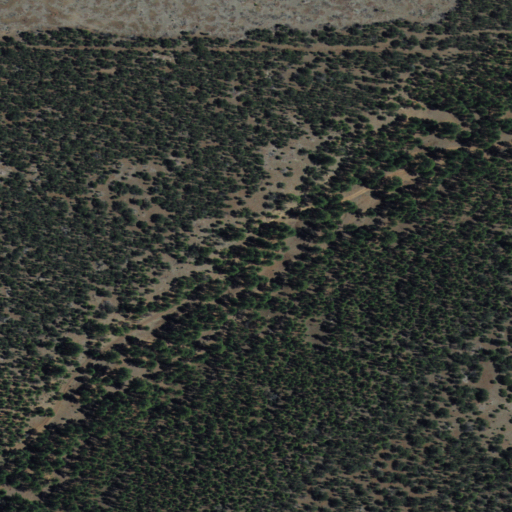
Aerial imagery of valley in New Mexico named Green Canyon containing evergreen forest and shrub